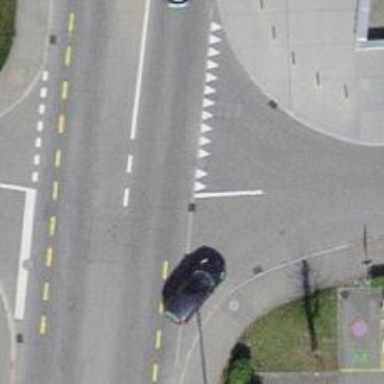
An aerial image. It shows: Road with "give way" sign.